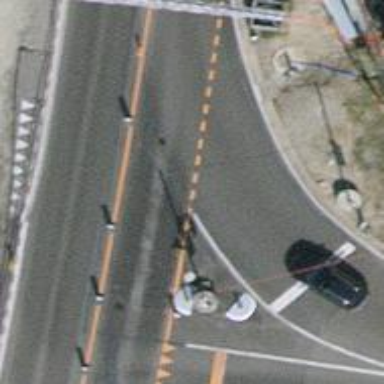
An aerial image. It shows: Secondary link road with asphalt surface.